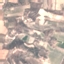
Land use / land cover: PermanentCrop